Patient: sex M, age 55
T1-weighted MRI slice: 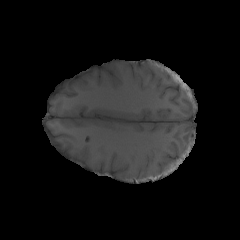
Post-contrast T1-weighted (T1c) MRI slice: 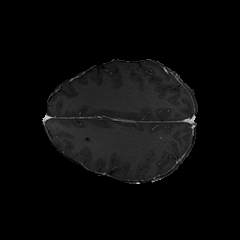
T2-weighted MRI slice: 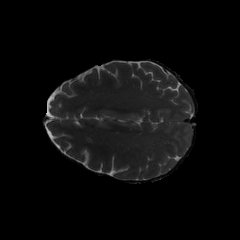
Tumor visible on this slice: no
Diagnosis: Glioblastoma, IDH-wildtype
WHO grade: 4